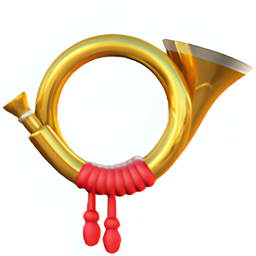
Name: postal horn
Emoji: 📯
Group: Objects
Sub-group: sound